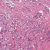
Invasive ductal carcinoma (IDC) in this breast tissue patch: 1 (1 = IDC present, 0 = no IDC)